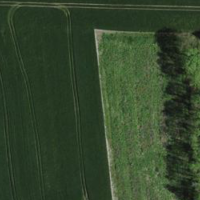
EUNIS habitat code: 52
Species observed at this site:
Cruciata laevipes